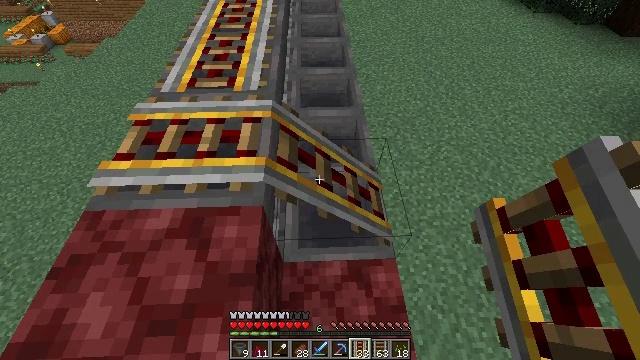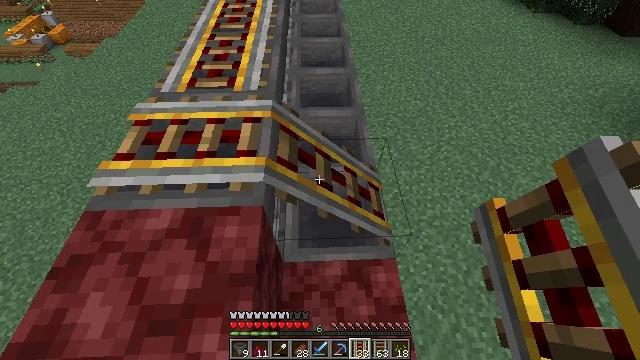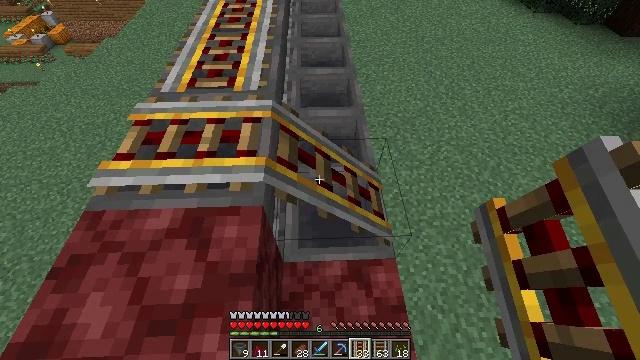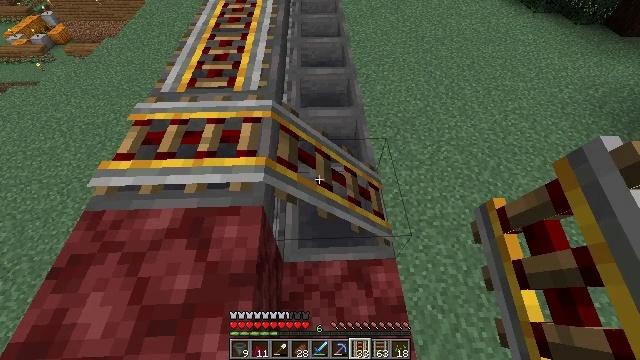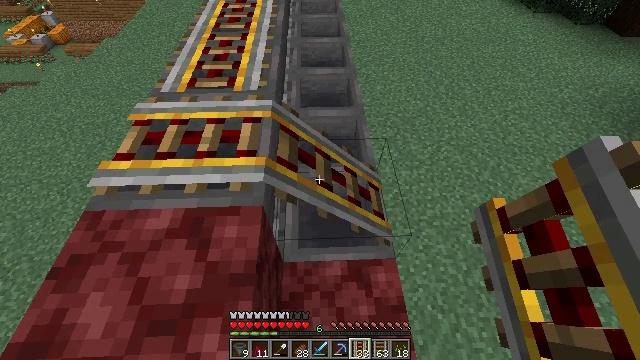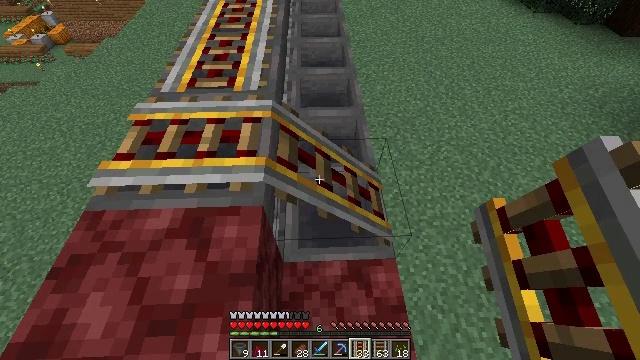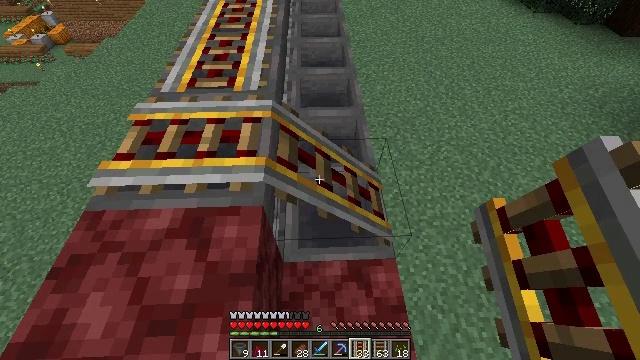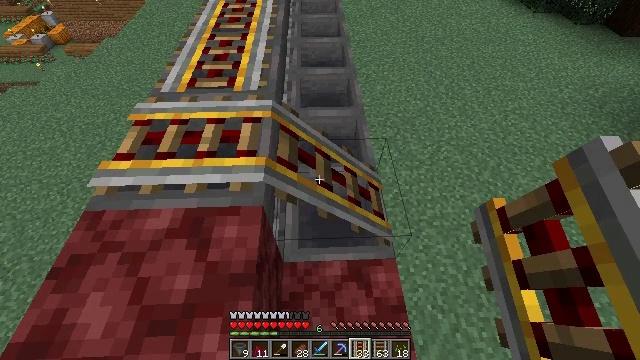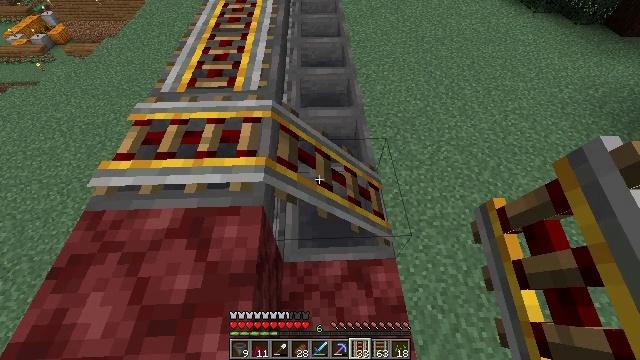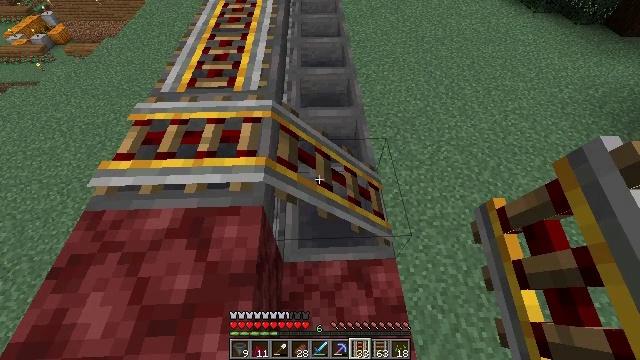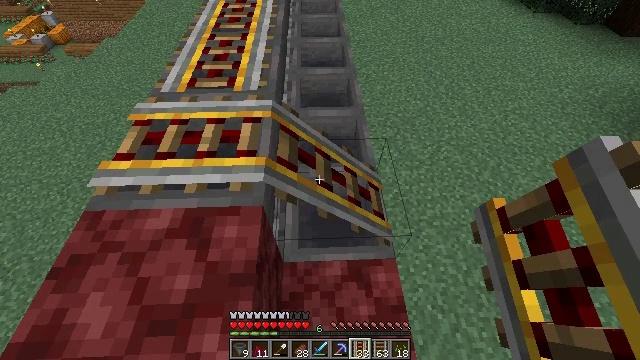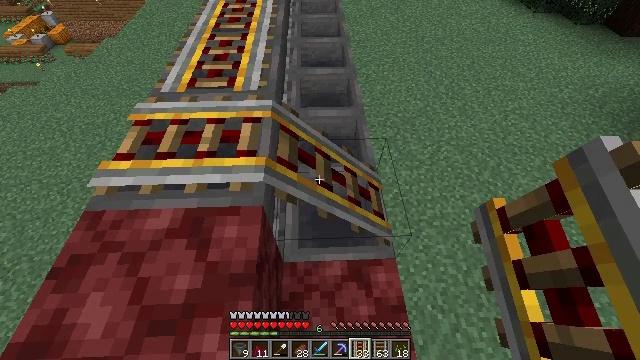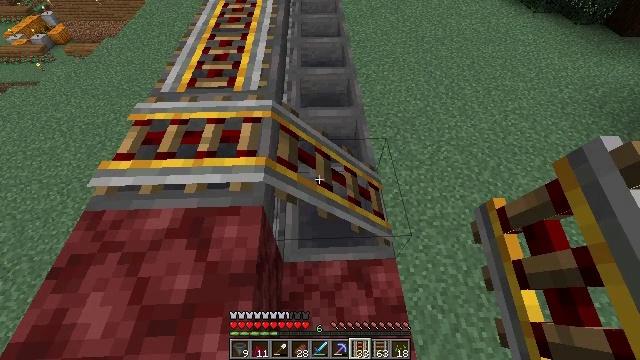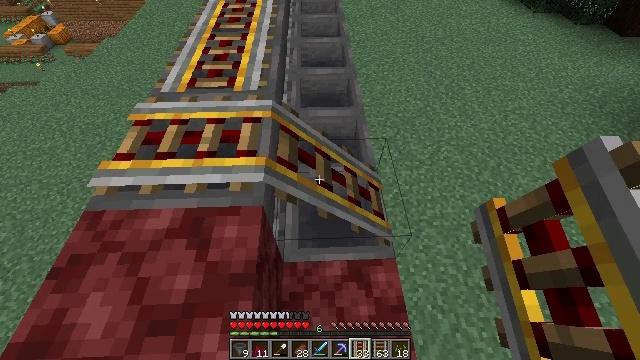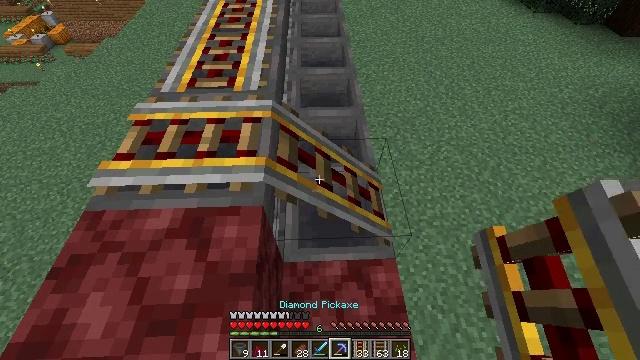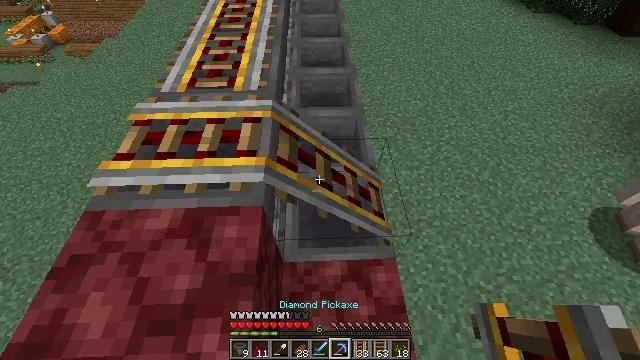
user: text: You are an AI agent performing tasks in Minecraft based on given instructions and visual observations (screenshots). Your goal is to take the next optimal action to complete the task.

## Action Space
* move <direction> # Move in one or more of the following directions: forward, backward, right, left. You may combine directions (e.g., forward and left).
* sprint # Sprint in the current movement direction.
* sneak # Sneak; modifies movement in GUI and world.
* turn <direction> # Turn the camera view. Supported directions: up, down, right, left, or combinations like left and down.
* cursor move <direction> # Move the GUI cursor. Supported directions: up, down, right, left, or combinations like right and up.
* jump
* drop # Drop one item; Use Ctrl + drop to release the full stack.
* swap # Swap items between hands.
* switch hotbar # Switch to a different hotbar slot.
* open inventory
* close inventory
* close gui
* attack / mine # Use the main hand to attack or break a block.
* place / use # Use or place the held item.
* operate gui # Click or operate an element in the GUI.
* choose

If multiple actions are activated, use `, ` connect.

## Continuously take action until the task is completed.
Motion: motion action
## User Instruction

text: Break the powered rail to collect it.
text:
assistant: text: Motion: sneak
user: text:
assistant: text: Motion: sneak
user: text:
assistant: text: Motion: sneak
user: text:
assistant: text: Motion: sneak
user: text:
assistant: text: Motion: sneak
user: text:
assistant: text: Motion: sneak
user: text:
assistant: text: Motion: sneak
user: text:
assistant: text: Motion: sneak
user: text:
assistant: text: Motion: sneak
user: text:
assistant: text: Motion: sneak
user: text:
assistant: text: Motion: sneak
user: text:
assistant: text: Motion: sneak
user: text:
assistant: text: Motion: sneak
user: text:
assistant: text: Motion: sneak
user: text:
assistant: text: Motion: sneak
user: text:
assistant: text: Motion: sneak
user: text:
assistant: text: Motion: sneak
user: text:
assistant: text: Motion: sneak
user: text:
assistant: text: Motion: sneak
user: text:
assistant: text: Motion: sneak
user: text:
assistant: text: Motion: sneak
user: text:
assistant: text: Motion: sneak
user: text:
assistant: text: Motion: sneak
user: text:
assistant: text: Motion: sneak
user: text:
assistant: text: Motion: sneak
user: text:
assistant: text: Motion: sneak, attack / mine
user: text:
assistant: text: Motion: sneak, attack / mine
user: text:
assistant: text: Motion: sneak, attack / mine
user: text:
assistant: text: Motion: sneak, attack / mine
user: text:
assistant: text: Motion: sneak, attack / mine